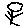
Label: tree